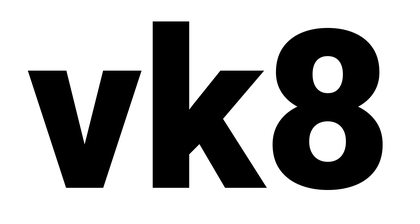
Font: Roboto_Black